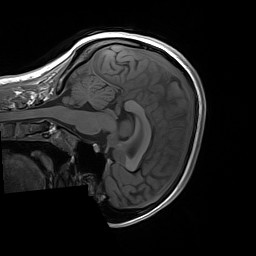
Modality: T1w
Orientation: sagittal